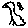
Label: bird